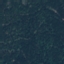
Land use / land cover: Forest